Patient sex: F
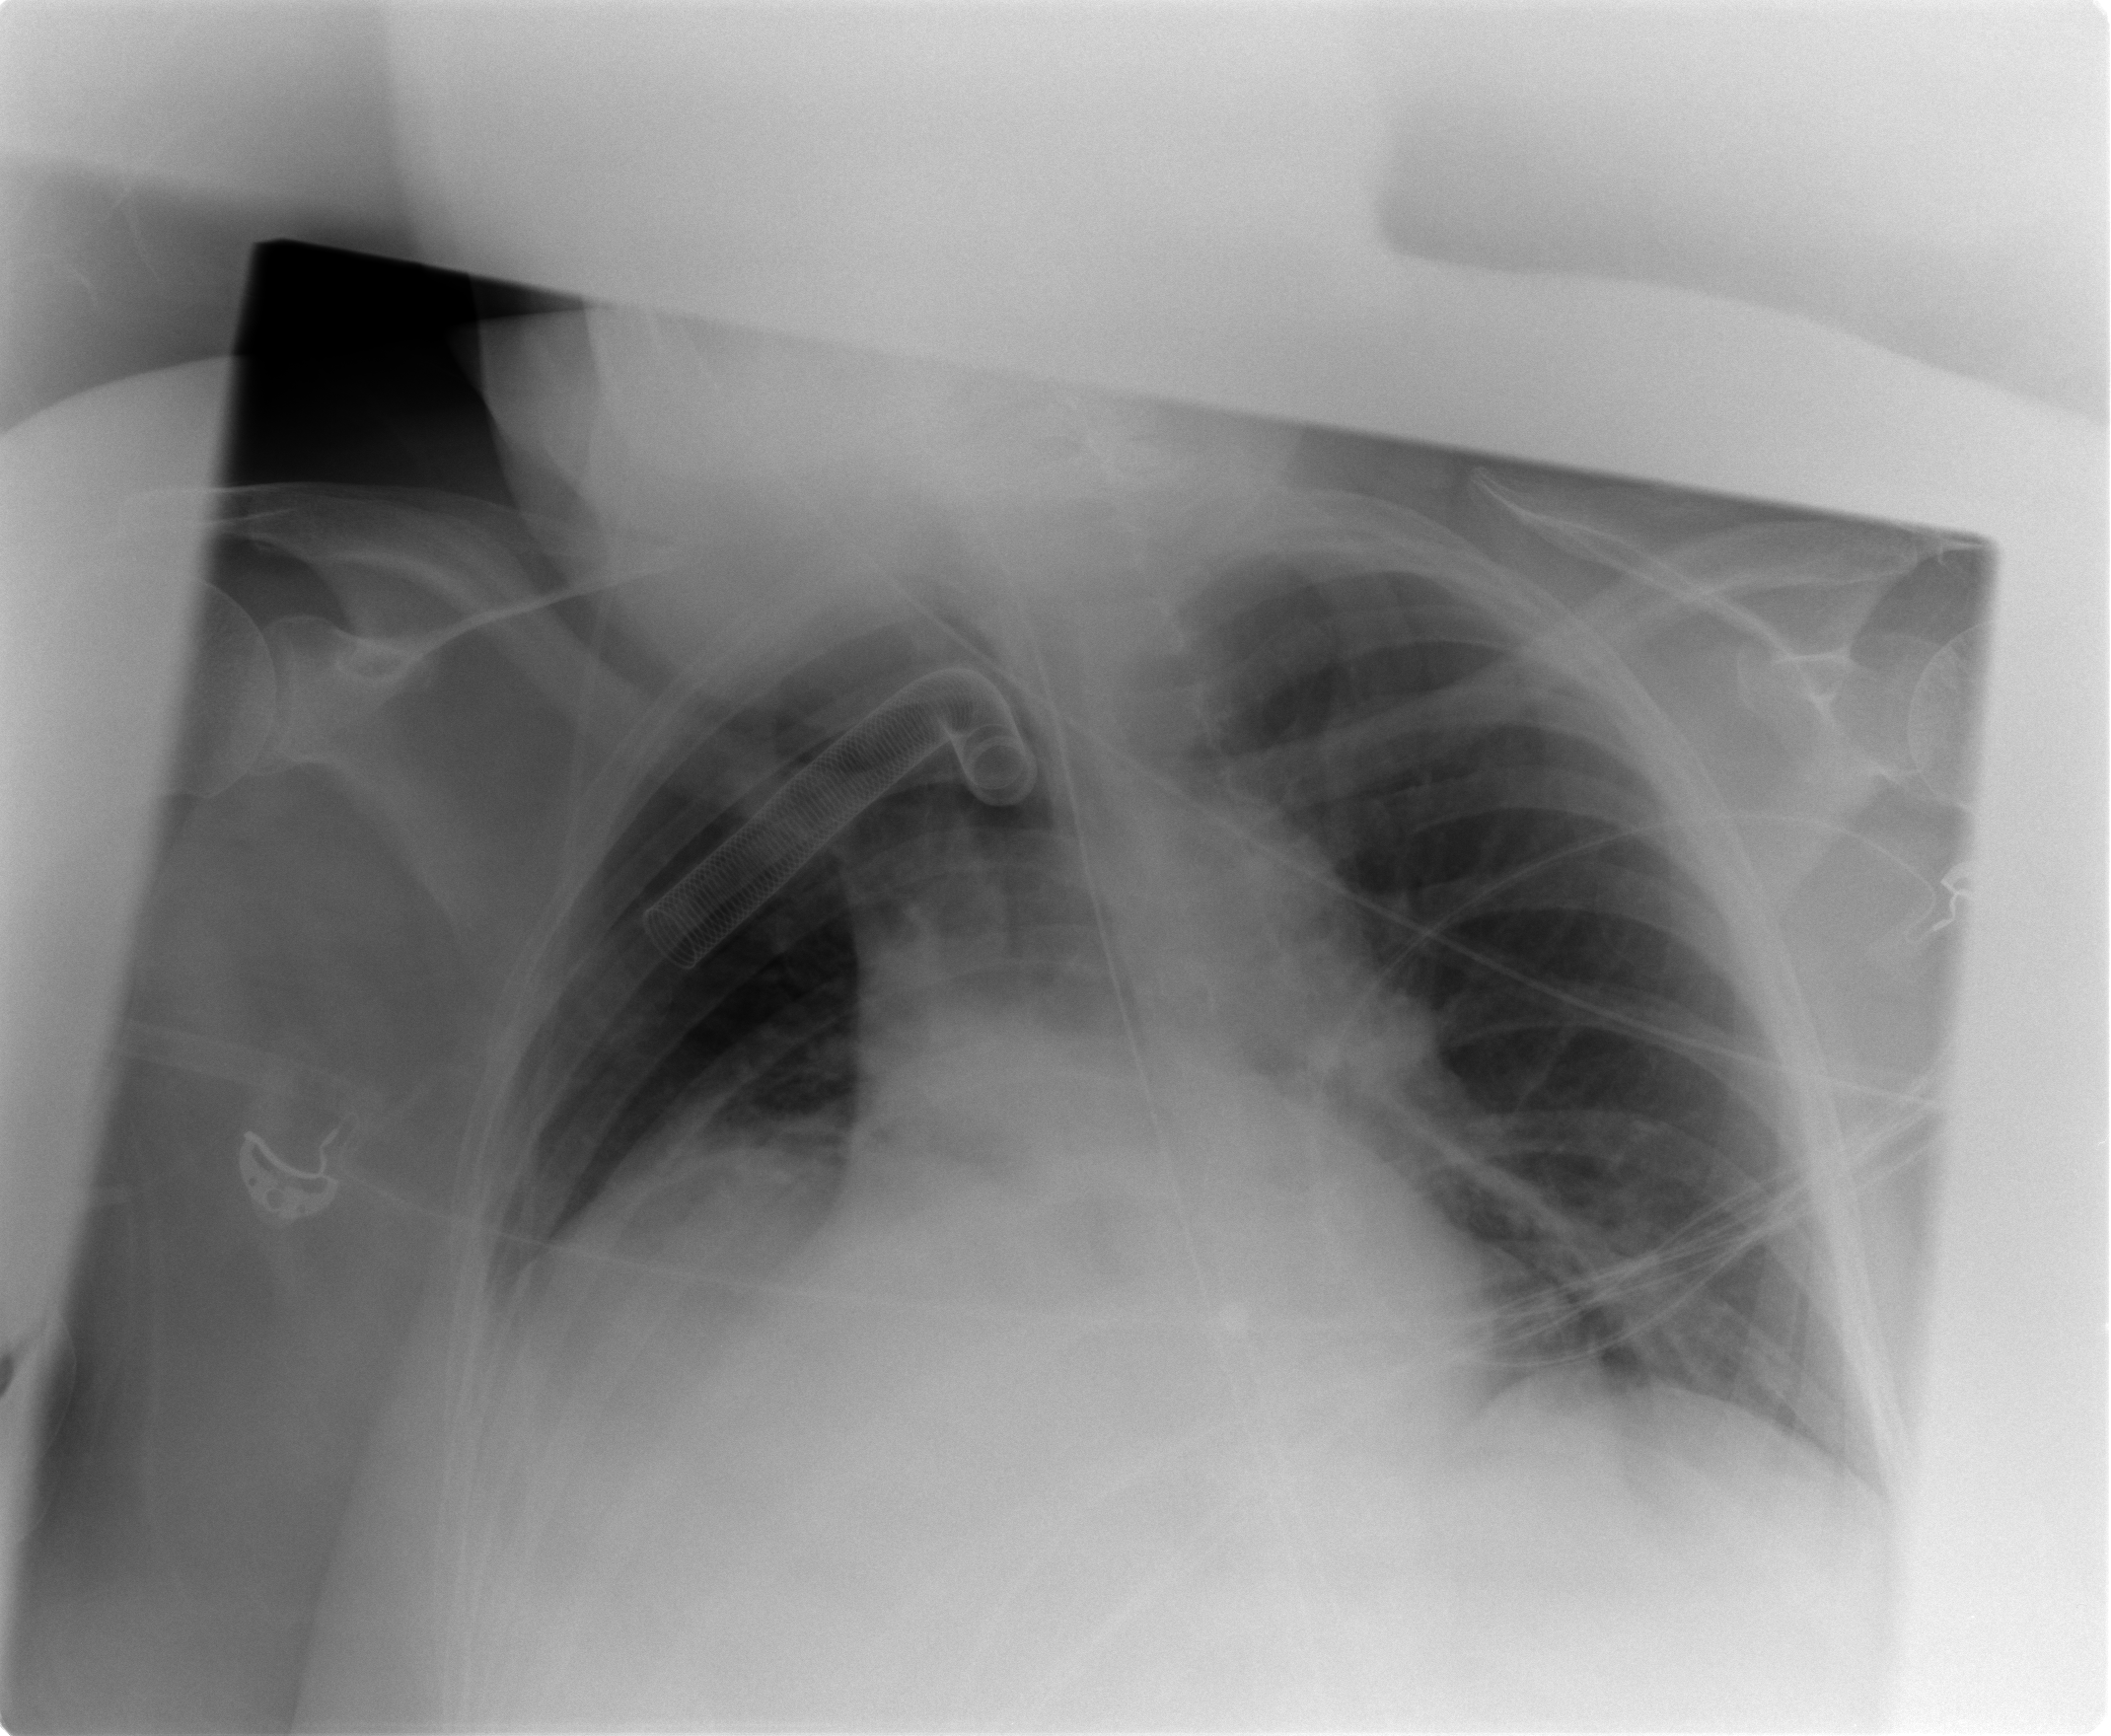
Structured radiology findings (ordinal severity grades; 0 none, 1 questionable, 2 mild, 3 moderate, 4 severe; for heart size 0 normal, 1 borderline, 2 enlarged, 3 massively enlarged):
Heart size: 2
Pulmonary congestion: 0
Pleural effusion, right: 2
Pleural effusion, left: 2
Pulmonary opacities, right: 0
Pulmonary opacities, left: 0
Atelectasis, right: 3
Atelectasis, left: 2